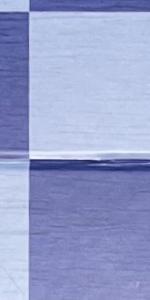
Label: Empty